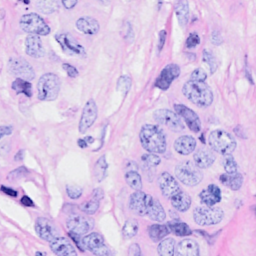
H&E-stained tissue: Breast